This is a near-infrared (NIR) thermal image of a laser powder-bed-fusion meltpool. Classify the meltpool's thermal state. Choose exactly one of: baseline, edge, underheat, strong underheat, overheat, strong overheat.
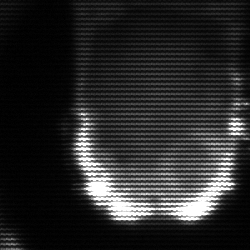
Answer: baseline